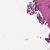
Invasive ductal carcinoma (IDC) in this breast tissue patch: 0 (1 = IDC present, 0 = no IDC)